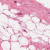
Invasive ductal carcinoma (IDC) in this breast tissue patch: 0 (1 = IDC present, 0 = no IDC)